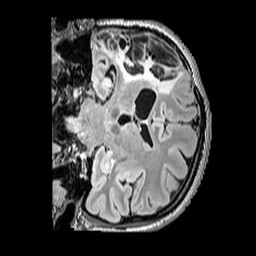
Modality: FLAIR
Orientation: coronal
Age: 27
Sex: female
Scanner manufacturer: siemens
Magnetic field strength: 3 T
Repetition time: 5 s
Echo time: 0.387 s